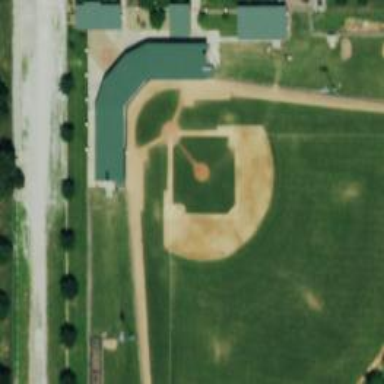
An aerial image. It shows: Baseball pitch for leisure land.